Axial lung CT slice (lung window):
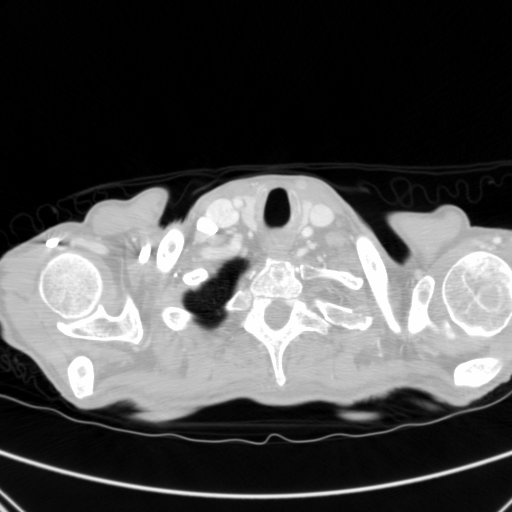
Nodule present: no